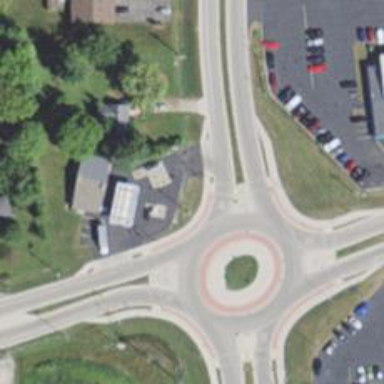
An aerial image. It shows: Roundabout at primary highway.